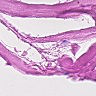
Metastatic tissue present: no